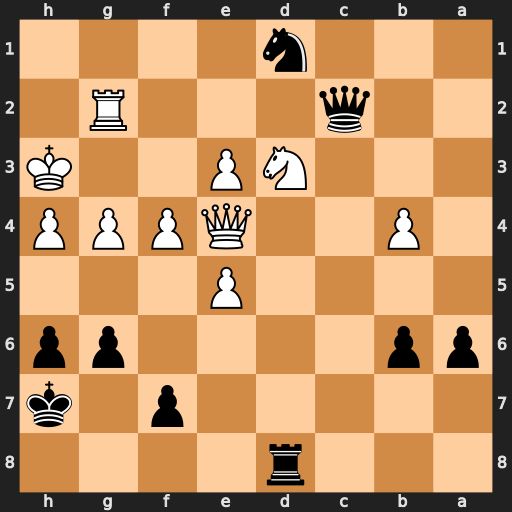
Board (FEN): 3r4/5p1k/pp4pp/4P3/1P2QPPP/3NP2K/2q3R1/3n4
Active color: b
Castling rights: -
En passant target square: -
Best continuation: Qxd3 Qxd3 Rxd3